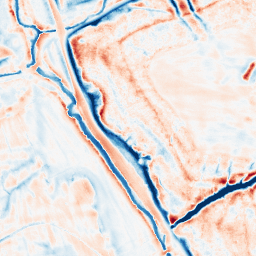
Category: edge_preserving
Decomposition family: bilateral
Decomposition parameters: d: 21
sigma_color: 100
sigma_space: 100
Upsampling method: edge_directed
Upsampling parameters: scale: 4
Upsampling scale: 4